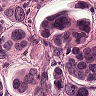
Metastatic tissue present: yes